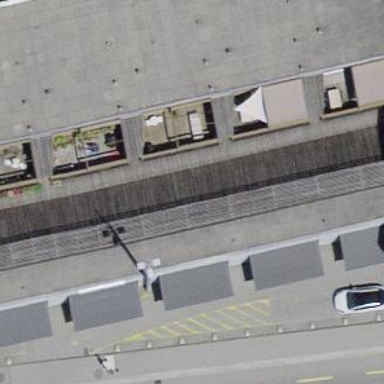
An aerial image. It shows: Block of apartments with flat concrete roofs.